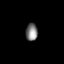
Tissue: prostate
Cell type: T cells
Senescence score: 0.6849
Nuclear area (px): 203
Mean DAPI intensity: 126.271